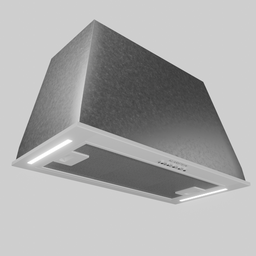
Label: appliances